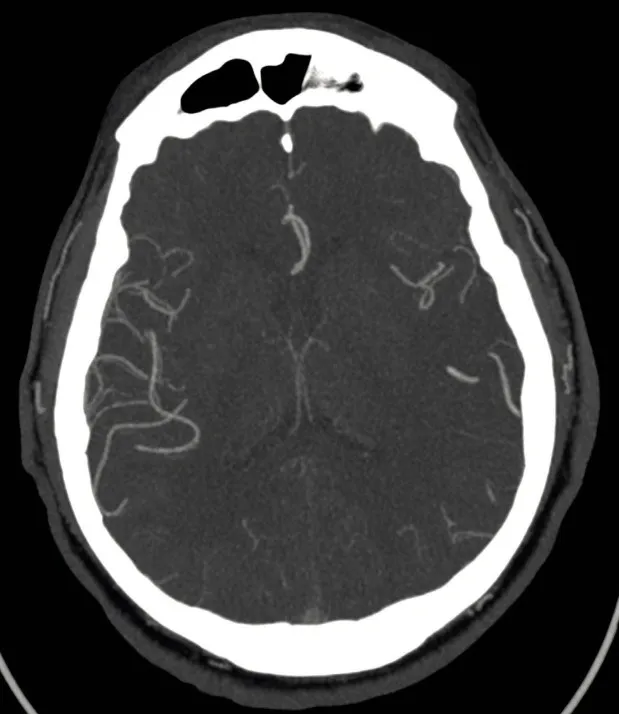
Head computed tomography scan showing a cerebral infarction in the left middle cerebral artery territory with occlusion and impaired distal blood flow.
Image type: radiology (ct)